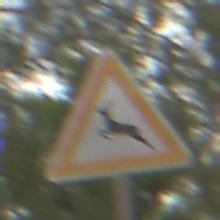
Verkehrszeichen: WildwechselRechts
Umgebung: Outdoor, Urban
Tageszeit: MorningAfternoon
Wetter: Overcast
Licht: Natural
Jahreszeit: NotSpecified
Kontrast: LowContrast